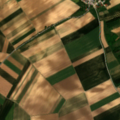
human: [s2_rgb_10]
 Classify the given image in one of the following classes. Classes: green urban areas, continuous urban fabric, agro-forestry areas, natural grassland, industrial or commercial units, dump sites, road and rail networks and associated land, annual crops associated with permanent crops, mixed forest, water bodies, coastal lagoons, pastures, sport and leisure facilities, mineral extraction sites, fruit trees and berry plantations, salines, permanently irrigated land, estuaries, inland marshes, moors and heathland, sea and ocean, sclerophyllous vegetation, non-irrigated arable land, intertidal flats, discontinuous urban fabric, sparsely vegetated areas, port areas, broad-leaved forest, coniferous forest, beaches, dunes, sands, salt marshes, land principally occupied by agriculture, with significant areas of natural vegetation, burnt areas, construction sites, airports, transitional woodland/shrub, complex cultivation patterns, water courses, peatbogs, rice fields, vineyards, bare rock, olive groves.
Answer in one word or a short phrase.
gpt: non-irrigated arable land, complex cultivation patterns